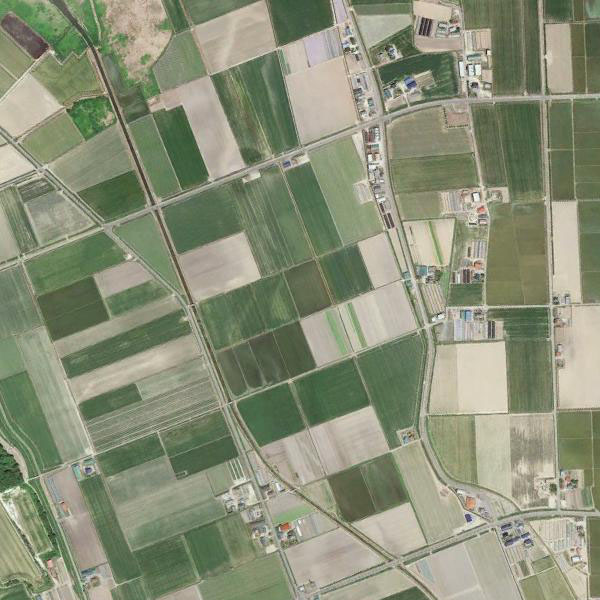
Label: Farmland